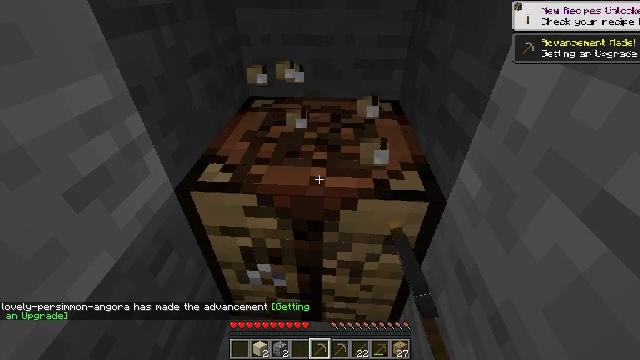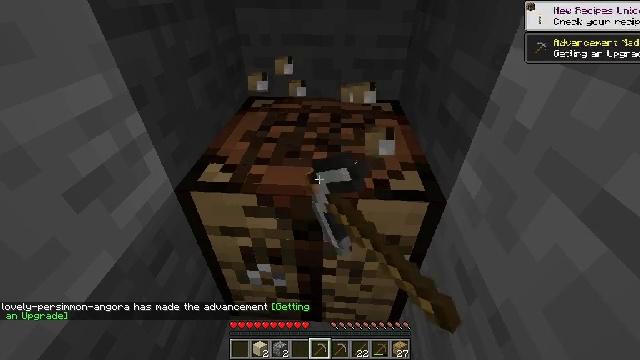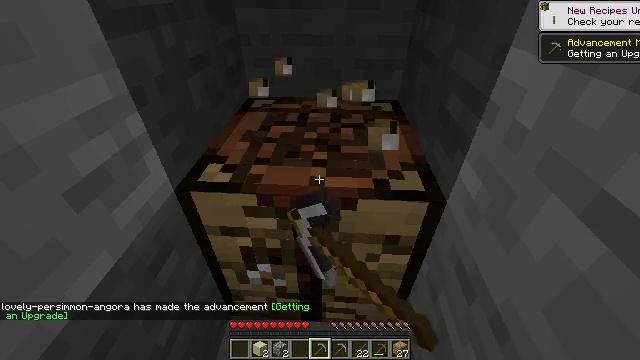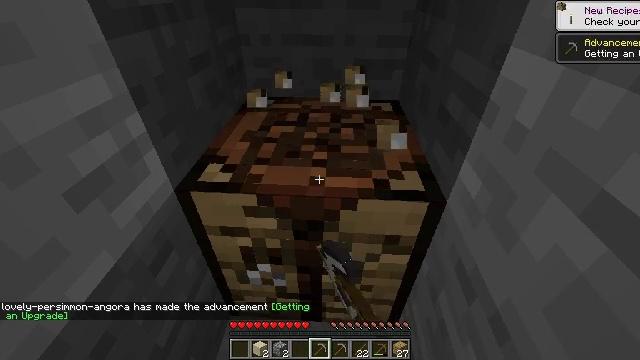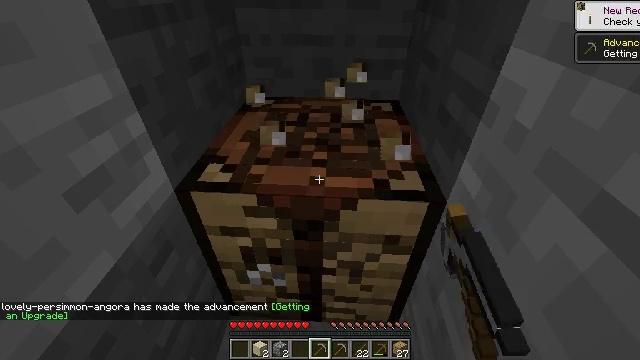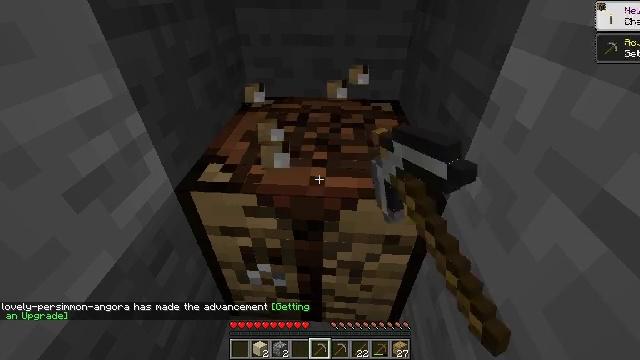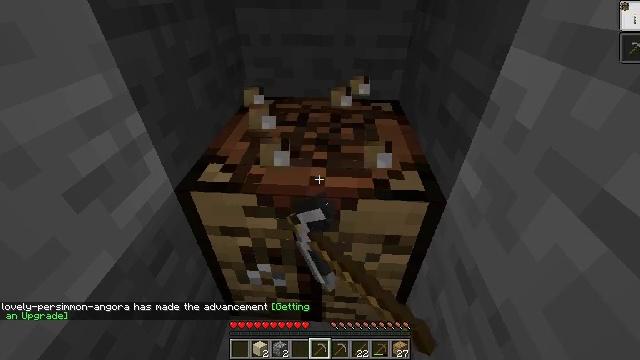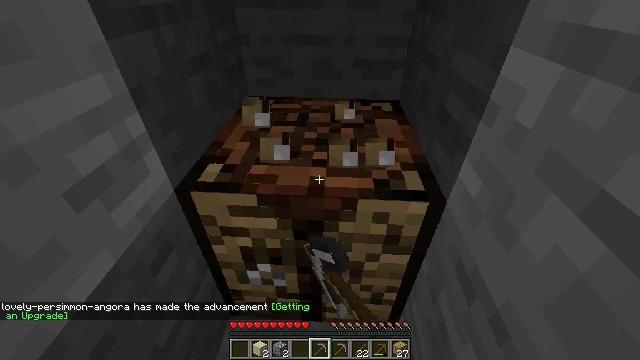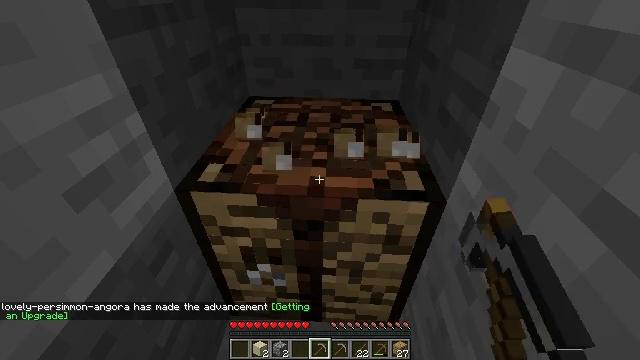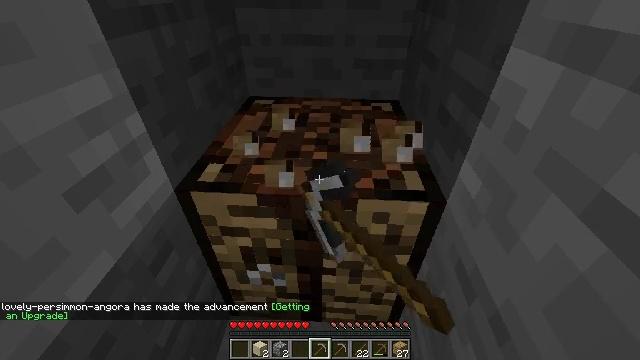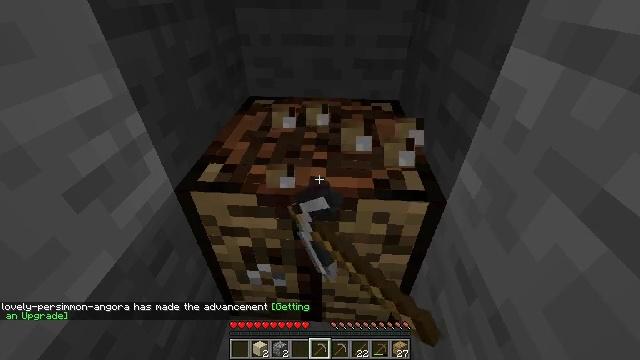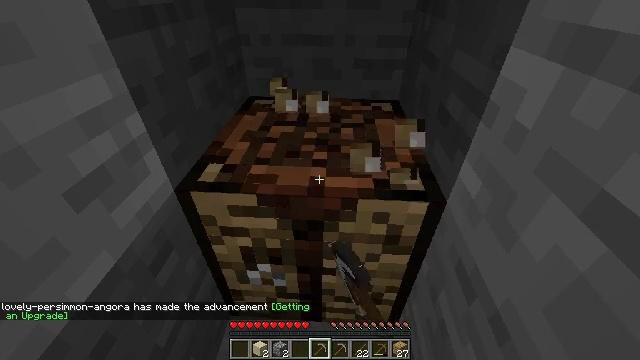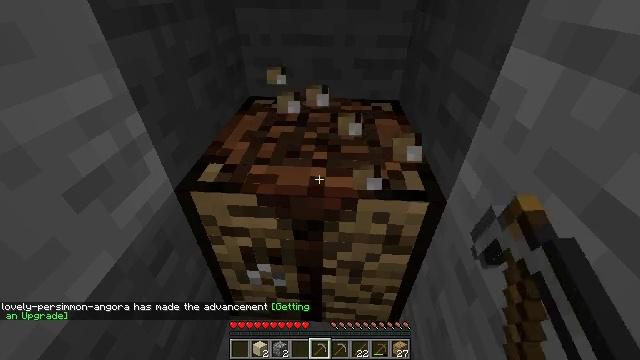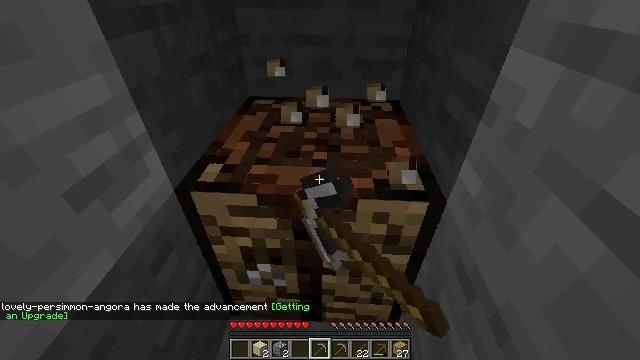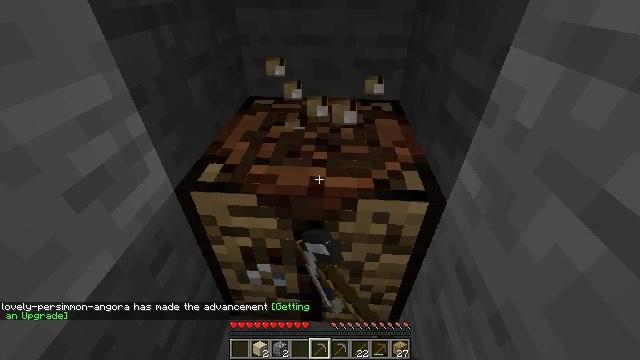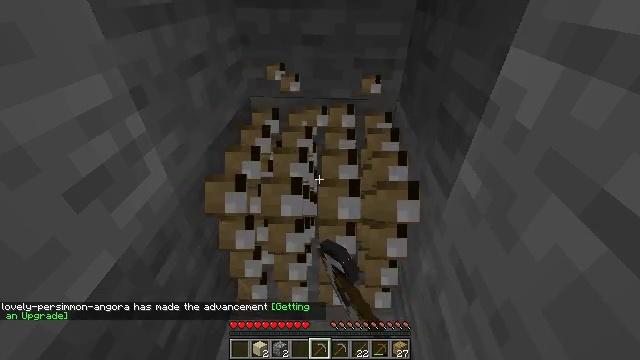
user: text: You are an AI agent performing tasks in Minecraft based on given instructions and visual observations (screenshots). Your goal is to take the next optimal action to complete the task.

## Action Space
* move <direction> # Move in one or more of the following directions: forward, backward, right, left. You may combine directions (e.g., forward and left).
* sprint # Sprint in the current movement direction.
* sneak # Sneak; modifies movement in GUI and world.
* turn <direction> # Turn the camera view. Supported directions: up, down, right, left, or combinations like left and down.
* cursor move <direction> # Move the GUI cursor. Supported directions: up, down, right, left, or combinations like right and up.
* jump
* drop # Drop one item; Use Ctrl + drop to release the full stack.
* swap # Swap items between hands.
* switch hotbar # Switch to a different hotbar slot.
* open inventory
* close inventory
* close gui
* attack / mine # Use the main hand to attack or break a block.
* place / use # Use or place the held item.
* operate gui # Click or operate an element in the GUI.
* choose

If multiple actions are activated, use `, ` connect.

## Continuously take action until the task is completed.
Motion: motion action
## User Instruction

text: Attack the crafting table to break it.
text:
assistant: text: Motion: attack / mine
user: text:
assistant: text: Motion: attack / mine
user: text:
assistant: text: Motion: attack / mine
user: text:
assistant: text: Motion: attack / mine
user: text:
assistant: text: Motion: attack / mine
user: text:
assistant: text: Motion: attack / mine
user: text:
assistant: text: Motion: attack / mine
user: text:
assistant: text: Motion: attack / mine
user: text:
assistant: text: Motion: attack / mine
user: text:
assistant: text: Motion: attack / mine
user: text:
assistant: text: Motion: attack / mine
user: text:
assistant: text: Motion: attack / mine
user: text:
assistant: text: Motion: attack / mine
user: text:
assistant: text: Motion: attack / mine
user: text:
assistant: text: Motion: attack / mine
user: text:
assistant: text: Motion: attack / mine
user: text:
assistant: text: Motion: attack / mine
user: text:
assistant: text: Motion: attack / mine
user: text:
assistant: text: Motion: attack / mine
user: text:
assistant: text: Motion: attack / mine